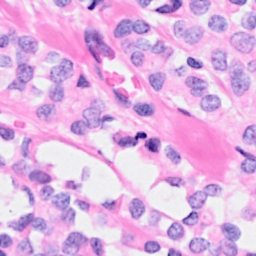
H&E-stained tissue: Breast